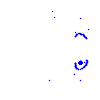
Particle: pion